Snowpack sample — Snodgrass Mountain, Crested Butte, Colorado (2/4/25, 12:06 PM MST)
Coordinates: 38.923, -106.968
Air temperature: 35 °F
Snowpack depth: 80 cm
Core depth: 10 cm
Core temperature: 32 °F
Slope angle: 14°, slope face: 78°
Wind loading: low
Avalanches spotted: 0
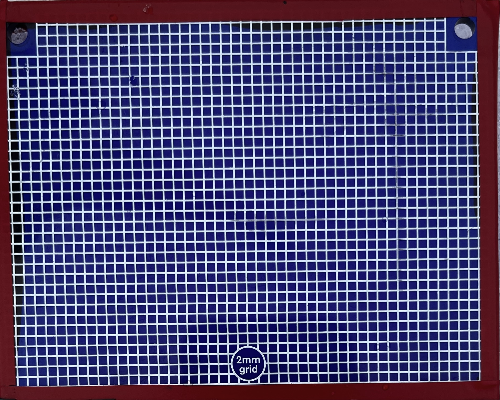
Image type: profile
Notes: No avalanches nearby, unusually warm weather for the last month reported by residents, Collected 25 yards from treeline